Question: This is the script i am using to get the value after a time interval from my database
'''
<script type="text/javascript">
$(document).ready(function(){
var j = jQuery.noConflict();
j(document).ready(function()
{
j(".refreshMe").everyTime(10000,function(i){
j.ajax({
url: "refresh-me.php",
cache: false,
success: function(html){
j(".refreshMe").html(html);
}
})
})
});
j('.refreshMe').css();
});
</script>
'''
refresh-me.php code:
'''
<?
$dbhost = 'localhost';
$dbuser = 'root';
$dbpass = '';
$conn = mysql_connect($dbhost, $dbuser, $dbpass);
if(! $conn )
{
die('Could not connect: ' . mysql_error());
}
$sql = 'SELECT * FROM temperature WHERE project_id="xyz123" ORDER BY value DESC LIMIT 1 ';
mysql_select_db('finaltest');
$retval = mysql_query( $sql, $conn );
if(! $retval )
{
die('Could not get data: ' . mysql_error());
}
while($row = mysql_fetch_array($retval, MYSQL_ASSOC))
{
$value=$row['value'] ;
}
mysql_close($conn);
echo $value;
?>
'''
This script works however when i try to apply this in my admin panel that i have design it doesnt work.
I want this Script to display the value from the database instead of 57 in the below code what should i do:
'''
<div class="col-md-3">
<div class="stat-boxes widget-body">
<span class="fa fa-shopping-cart black"></span>
<h3 class="ticker--one">57</h3>
<i>SoilMoisture</i>
</div>
</div>
'''

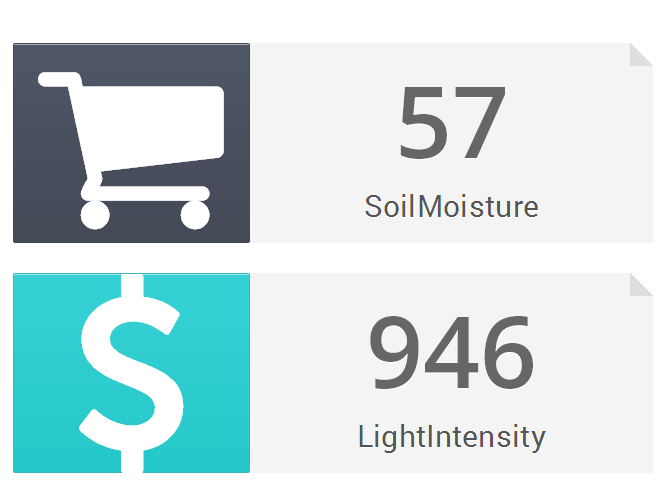
Answer: '''
j(".refreshMe").html(html);
'''
The server response is inserted into element with the refreshMe class. If you would like the response to be inserted elsewhere, adjust j(".refreshMe"), so it will insert the response where you'd want it to go. To have it in ticker--one, instead use:
'''
j(".ticker--one").html(html);
'''